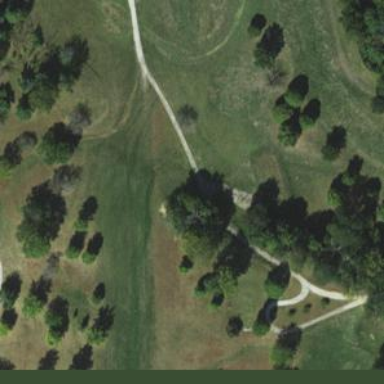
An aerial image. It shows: Service road designated as golf cart path.